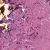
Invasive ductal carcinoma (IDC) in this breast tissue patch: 0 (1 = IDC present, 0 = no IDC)